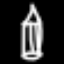
Label: pencil